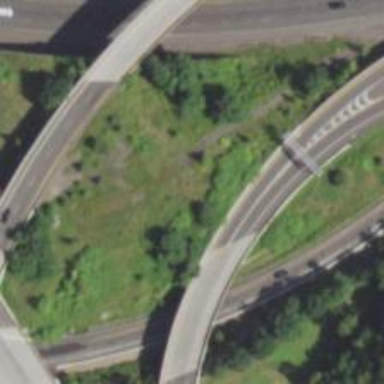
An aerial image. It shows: Motorway junction.